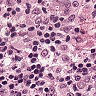
Metastatic tissue present: no